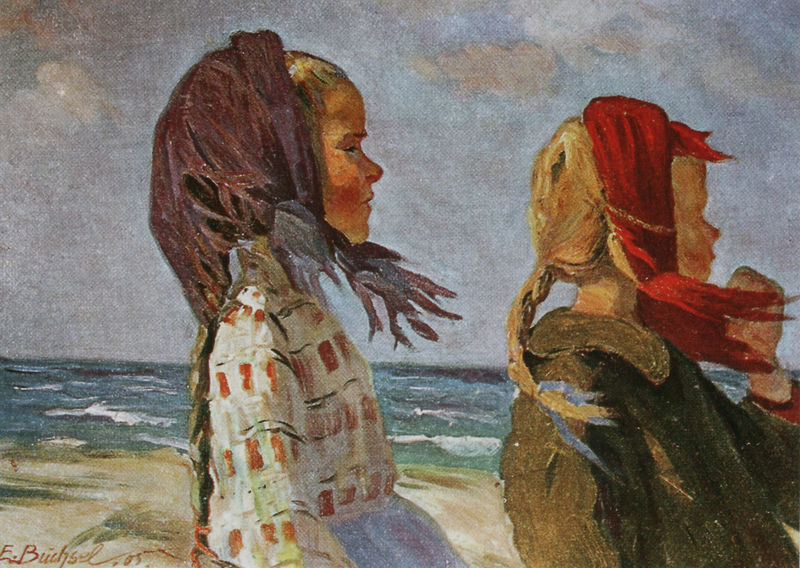
Titel: Im Winde
Künstler: Elisabeth Büchsel
Schlagwörter: blau, himmel, meer, wasser, weiß, mädchen, sand, ufer, braun, profil, blick, rot, tuch, blond, jacke, bluse, porträt, wind, mantel, tücher, kind, kinder, gischt, strand, wellen, zwei, signiert, haarband, schaum, sturm, wehen, kopftuch, zopf, ferien, kopftücher, grün rot, stran